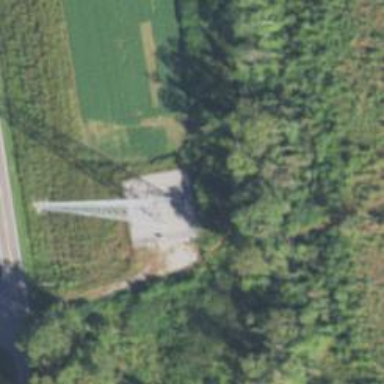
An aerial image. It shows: Man-made mast used for communication purposes.